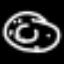
Label: donut